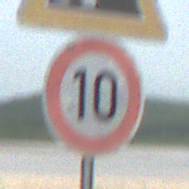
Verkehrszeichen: Geschwindigkeit10
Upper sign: SteinschlagRechts
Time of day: Midday
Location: Roofed (Beach)
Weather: Overcast
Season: NotSpecified
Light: Natural